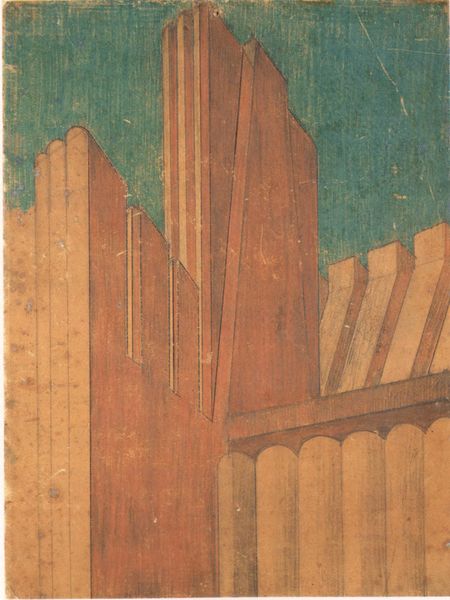
Titel: Monumentalbau
Künstler: Antonio Sant' Elia
Standort: Como
Institution: Museo Civico
Schlagwörter: blau, gemälde, himmel, schatten, aquarell, gelb, grün, ocker, ausschnitt, braun, glas, hintergrund, holz, licht, orange, pfeiler, skizze, stützen, säulen, türkis, vordergrund, zeichnung, dach, gebäude, haus, rot, beige, flächig, malerei, zylinder, wand, architektur, blass, stein, häuser, kirche, drei, gewänder, spitzen, kontrast, rosa, schräg, rund, schornstein, turm, schiff, wellen, komplementär, bogen, italien, perspektive, sachlich, studie, moderne, abstrakt, einschnitt, modern, giebel, mauer, ziegel, farbe, formen, linien, massiv, amerika, fabrik, vorstellung, industrie, tafel, spitz, detail, streifen, balken, bretter, monumental, geschlossen, hoch, striche, abstraktion, surreal, zinnen, wände, futurismus, maschine, stütze, stangen, eckig, futuristisch, minimalistisch, technik, festung, form, groß, brett, druck, konturen, entwurf, kathedrale, senkrecht, bauhaus, flecken, geometrisch, zacken, seitenschiff, untersicht, sonnenschein, konstruktion, diagonale, schräge, ockr, plan, holztafel, platten, stange, utopisch, kanten, streben, art deco, geometrie, bau, rundungen, anordnung, okker, kubisch, monument, speicher, gebälk, fensterlos, surrealistisch, bauwerk, schönes spiel, buntstift, zeichung, nach oben, querbalken, halbsäulen, utopie, werk, querstreben, industrieanlage, kraftwerk, buntstifte, hochhaus, senkrechte, plattform, vertikal, hochragend, schießscharte, rost, feininger, gewaltig, statisch, ragend, wolkenkratzer, verblasst, staudamm, aufwärts, chirico, de chirico, aufragend, zukunft, giorgio de chirico, mittelsenkrechte, strebend, holzplatten, antonio sant elia, sant'lia, sant elia, aufgragend, bauhus, emporragend, formstücke, futusimus, geht schon wieder los, getreidespeicher, sant`elia, frbe, zugesägt